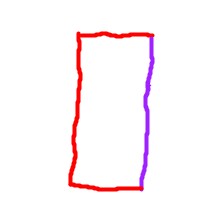
Shape: rectangle